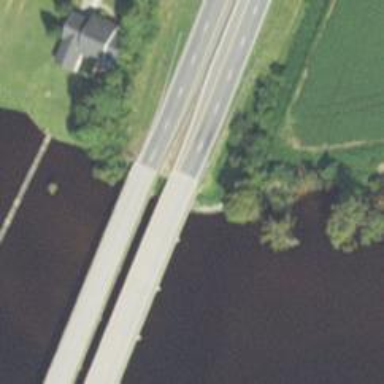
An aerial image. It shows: Bridge for trunk highway with expressway access.